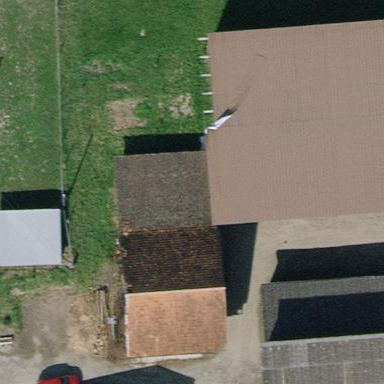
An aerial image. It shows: Farm auxiliary building with gabled roof.